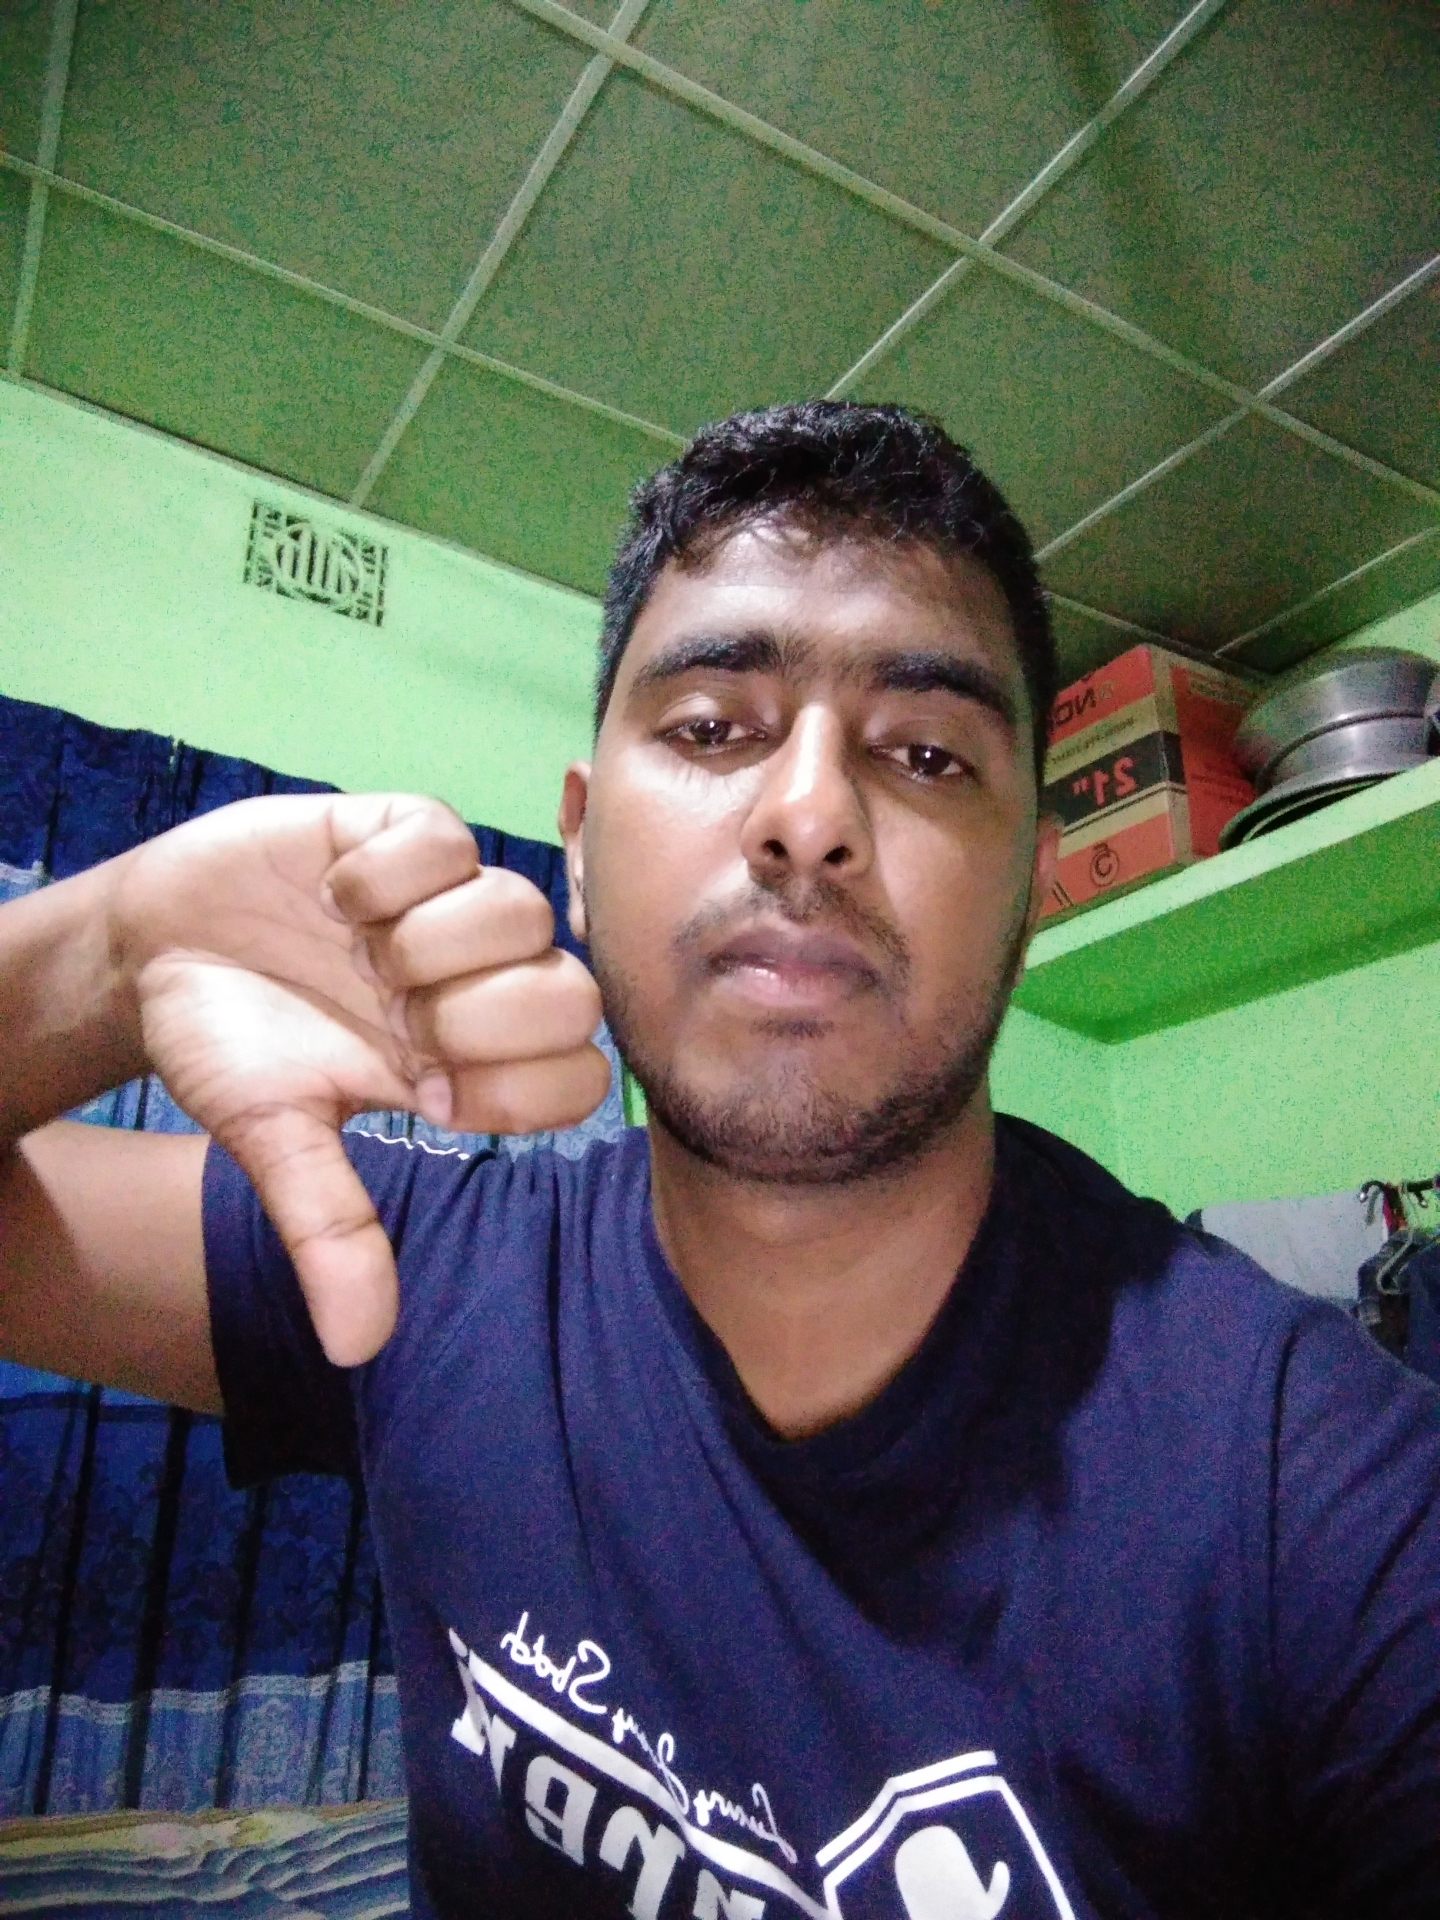
Label: noise